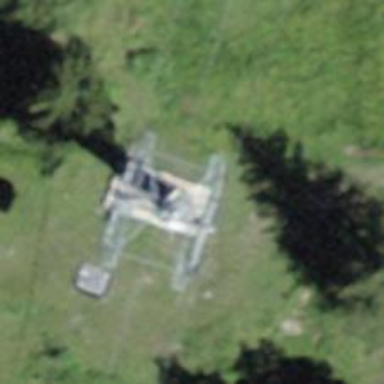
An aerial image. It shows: Pylon for aerialway.